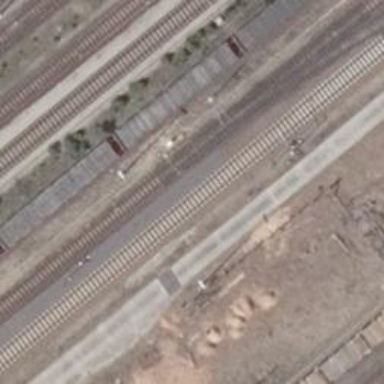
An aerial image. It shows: Railway switch.